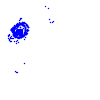
Particle: electron